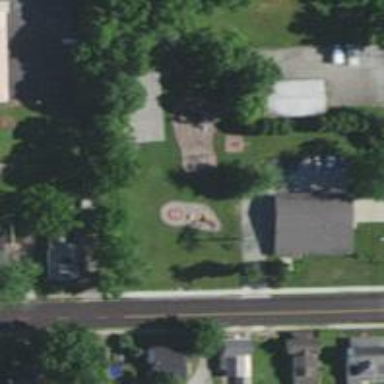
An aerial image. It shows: Playground featuring roundabout.